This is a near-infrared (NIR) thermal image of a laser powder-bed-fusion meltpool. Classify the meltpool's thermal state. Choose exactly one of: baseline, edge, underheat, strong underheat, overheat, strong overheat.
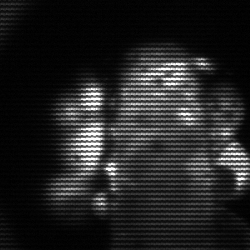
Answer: strong underheat